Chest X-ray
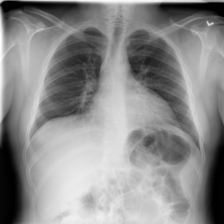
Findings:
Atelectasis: negative
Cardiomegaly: negative
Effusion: negative
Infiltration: negative
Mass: negative
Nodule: negative
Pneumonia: negative
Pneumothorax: negative
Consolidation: negative
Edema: negative
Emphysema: negative
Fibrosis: negative
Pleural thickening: negative
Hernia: negative